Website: lowes
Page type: billing-address
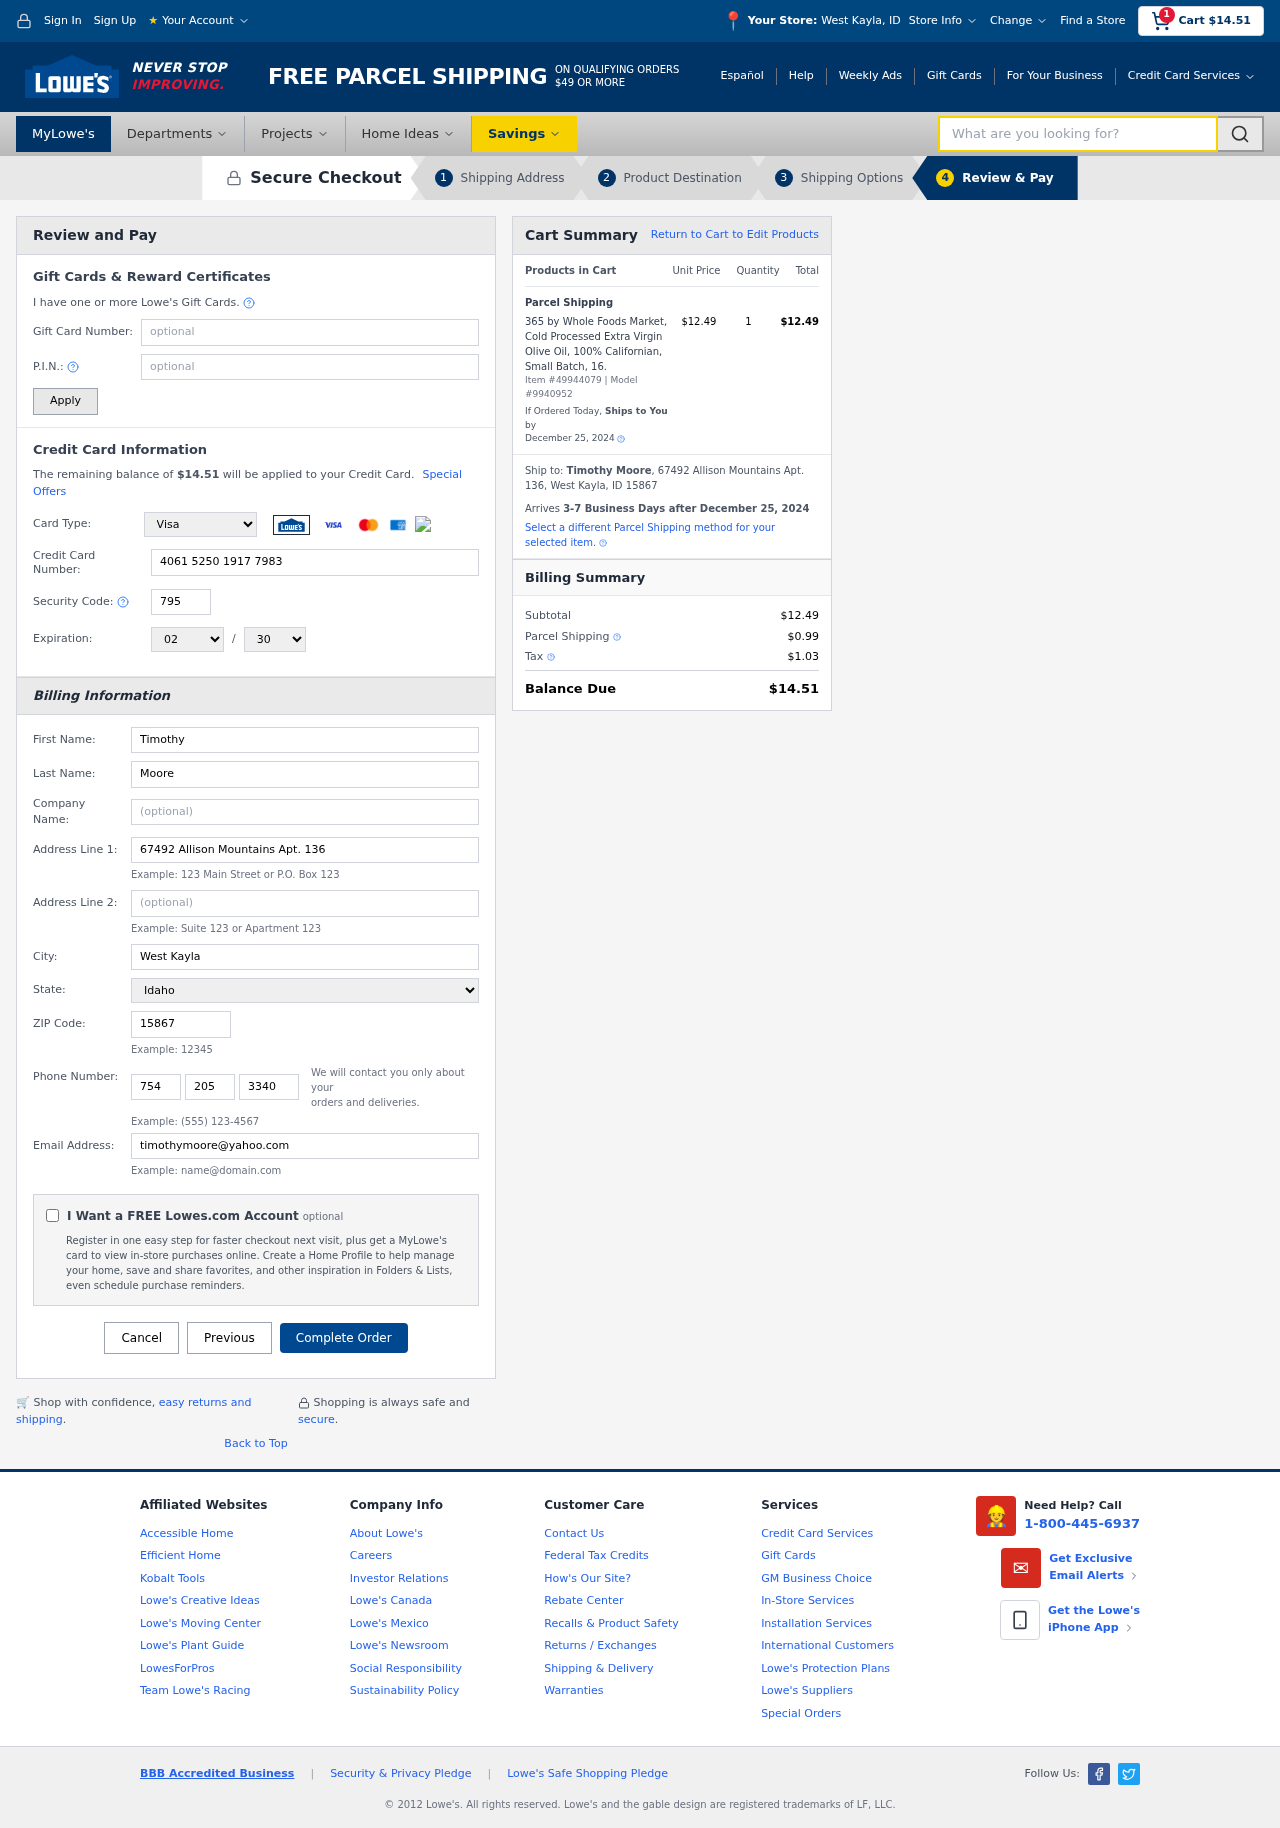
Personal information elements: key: PII_CARD_CVV
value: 795
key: PII_CARD_EXPIRY_MONTH
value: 02
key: PII_CARD_EXPIRY_YEAR
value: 30
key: PII_CARD_NUMBER
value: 4061 5250 1917 7983
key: PII_CARD_TYPE
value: Visa
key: PII_CITY
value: West Kayla
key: PII_CITY_STATE
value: West Kayla, ID
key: PII_EMAIL
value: timothymoore@yahoo.com
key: PII_FIRSTNAME
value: Timothy
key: PII_FULLNAME
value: Timothy Moore
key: PII_LASTNAME
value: Moore
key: PII_PHONE_AREA
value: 754
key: PII_PHONE_PREFIX
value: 205
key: PII_PHONE_SUFFIX
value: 3340
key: PII_POSTCODE
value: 15867
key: PII_STATE
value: Idaho
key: PII_STREET
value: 67492 Allison Mountains Apt. 136
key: PII_CITY_STATE_ZIP
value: West Kayla, ID 15867
Product elements: key: PRODUCT1_NAME
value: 365 by Whole Foods Market, Cold Processed Extra Virgin Olive Oil, 100% Californian, Small Batch, 16.
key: PRODUCT1_PRICE
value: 12.49
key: PRODUCT1_QUANTITY
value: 1
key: PRODUCT_ITEM_NUMBER
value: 49944079
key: PRODUCT_MODEL_NUMBER
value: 9940952
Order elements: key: ORDER_SUBTOTAL
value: $14.51
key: ORDER_TOTAL
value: $14.51
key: ORDER_SHIPPING_DATE
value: December 25, 2024
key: ORDER_SUBTOTAL
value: $12.49
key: ORDER_DELIVERY_DATE
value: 3-7 Business Days after December 25, 2024
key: ORDER_SHIPPING_DATE2
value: December 25, 2024
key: ORDER_SUBTOTAL2
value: $12.49
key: ORDER_SHIPPING_COST
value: $0.99
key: ORDER_TAX
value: $1.03
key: ORDER_TOTAL2
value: $14.51
Search elements: key: HEADER_SEARCH
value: What are you looking for?